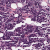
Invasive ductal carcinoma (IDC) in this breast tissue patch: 1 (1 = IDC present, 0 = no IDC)